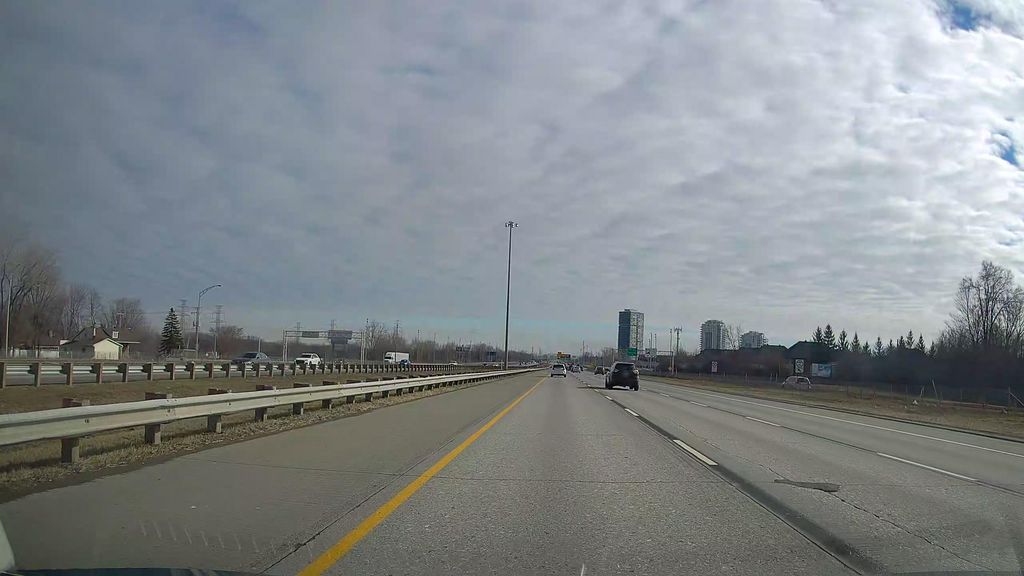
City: montreal